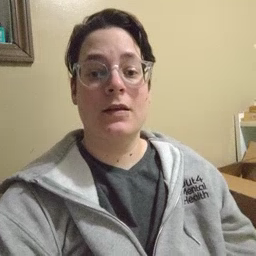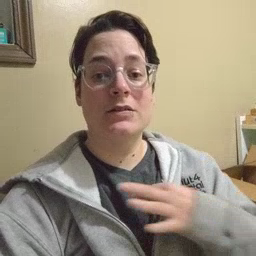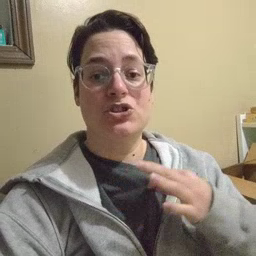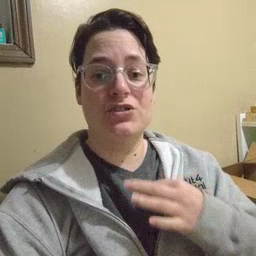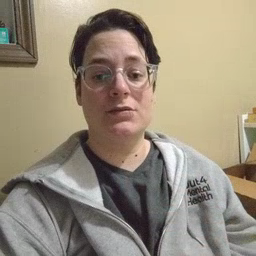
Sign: shirt